【题型】证明题　【知识点】立体几何　【难度】medium
如图，直五棱柱 \(ABCDE-A_1B_1C_1D_1E_1\) 中，四边形 \(ABDE\) 为正方形，\(BD = DC = DD_1 = 4\)，二面角 \(B-DD_1-C_1\) 的平面角为 \(\theta \left(\theta \in \left(0,\frac{\pi}{2}\right)\right)\)，\(P\) 为 \(AE\) 中点。

\noindent
(1) 当 \(\tan\angle C_1PC = \frac{2}{3}\) 时，证明：\(PD \perp\) 平面 \(CDD_1C_1\)；
\noindent
(2) 当直线 \(B_1C\) 与平面 \(DD_1C_1C\) 所成的角为 \(\frac{\pi}{6}\) 时，求 \(\cos\theta\) 的值。
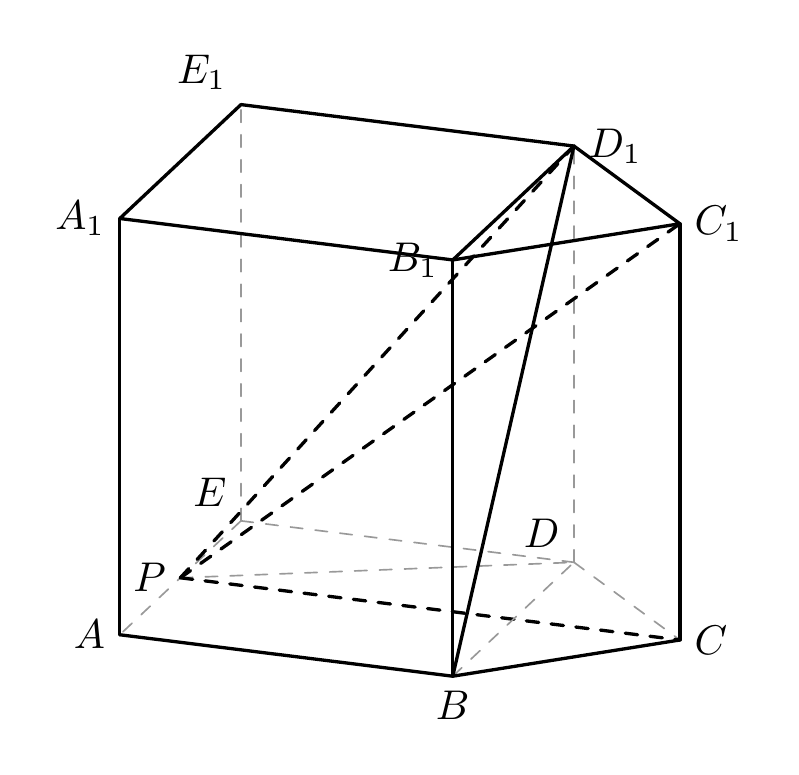
【解答】
\noindent
【解】（1）因为 \(ABCDE-A_1B_1C_1D_1E_1\) 为直五棱柱，所以 \(C_1C \perp\) 平面 \(ABCD\)，
又 \(PC, PD \subset\) 平面 \(ABCD\)，所以 \(C_1C \perp PC\)，\(C_1C \perp PD\)。
由 \(\tan\angle C_1PC = \frac{2}{3}\)，得 \(\frac{CC_1}{PC} = \frac{2}{3}\)，所以 \(PC = 6\)。
因为 \(P\) 为 \(AE\) 的中点，在 \(\text{Rt}\triangle PED\) 中，由勾股定理得 \(PD = 2\sqrt{5}\)。
因为 \(PD = 2\sqrt{5}\)，\(DC = 4\)，\(PC = 6\)，
所以 \(PD^2 + DC^2 = PC^2\)，故 \(PD \perp DC\)。
又 \(C_1C \perp PD\)，\(CC_1 \cap DC = C\)，\(CC_1, DC \subset\) 平面 \(CD_1D_1C_1\)，
所以 \(PD \perp\) 平面 \(CD_1D_1C_1\)。
---
（2）如图，易知 \(DE\)，\(DB\)，\(DD_1\) 两两垂直，以 \(D\) 为原点，\(\overrightarrow{DB}\)，\(\overrightarrow{ED}\)，\(\overrightarrow{DC}\) 为 \(x\)，\(y\)，\(z\) 轴建立空间直角坐标系。

因为 \(DD_1 \perp\) 平面 \(BDC\)，\(DB, DC \subset\) 平面 \(BDC\)，所以 \(DD_1 \perp DB\)，\(DD_1 \perp DC\)，
所以 \(\angle BDC\) 为二面角 \(B-DD_1-C_1\) 的平面角，所以 \(\angle BDC = \theta\)，
则 \(D(0,0,0)\)，\(D_1(0,0,4)\)，\(C(4\cos\theta,4\sin\theta,0)\)，\(B_1(4,0,4)\)，
故 \(\overrightarrow{DD_1} = (0,0,4)\)，\(\overrightarrow{DC} = (4\cos\theta,4\sin\theta,0)\)。
设平面 \(DD_1C_1C\) 的法向量为 \(\vec{m} = (x,y,z)\)，
由
\[
\begin{cases}
\vec{m} \cdot \overrightarrow{DD_1} = 0, \\
\vec{m} \cdot \overrightarrow{DC} = 0,
\end{cases}
\quad \text{得} \quad
\begin{cases}
4z = 0, \\
4x\cos\theta + 4y\sin\theta = 0,
\end{cases}
\]
取 \(y = 1\)，得 \(x = -\tan\theta\)，故 \(\vec{m} = (-\tan\theta, 1, 0)\)。
又 \(\overrightarrow{B_1C} = (4\cos\theta - 4, 4\sin\theta, -4)\)，
\[
\sin\frac{\pi}{6} = |\cos\langle \overrightarrow{B_1C}, \vec{m} \rangle| = \frac{|-4\sin\theta + 4\tan\theta + 4\sin\theta|}{\sqrt{1+\tan^2\theta} \cdot \sqrt{16(\cos\theta-1)^2 + 16\sin^2\theta + 16}},
\]
即
\[
\frac{\tan\theta}{\sqrt{1+\tan^2\theta} \cdot \sqrt{(\cos\theta-1)^2 + \sin^2\theta + 1}} = \frac{1}{2},
\]
化简可得 \(4\cos^2\theta - 2\cos\theta - 1 = 0\)。
解得 \(\cos\theta = \frac{1+\sqrt{5}}{4}\)，得 \(\cos\theta = \frac{1-\sqrt{5}}{4}\)（舍去）。
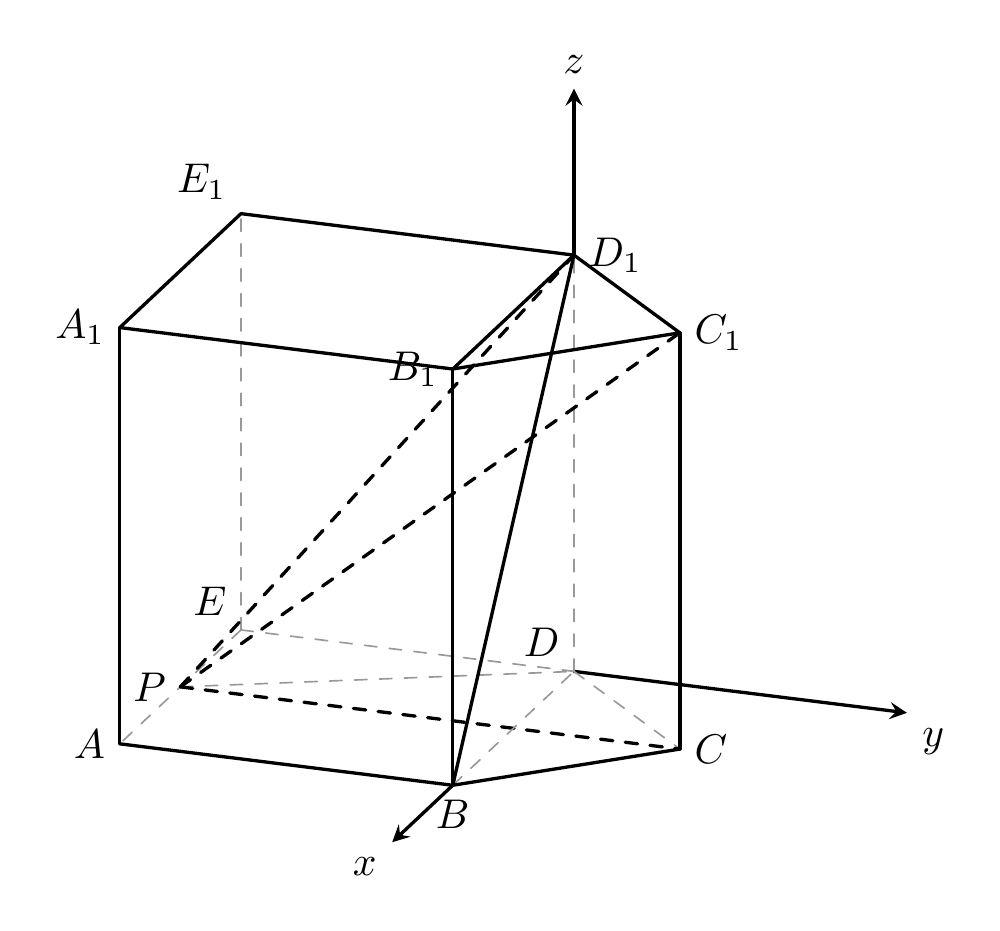